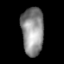
Tissue: lung
Cell type: Others
Senescence score: 0.1979
Nuclear area (px): 1045
Mean DAPI intensity: 140.887